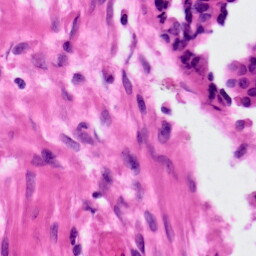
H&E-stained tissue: Ovarian